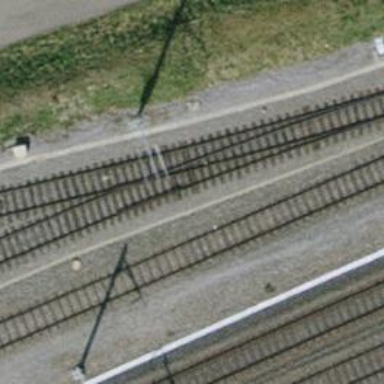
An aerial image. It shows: Rail spur service line with electrified contact lines for trains.